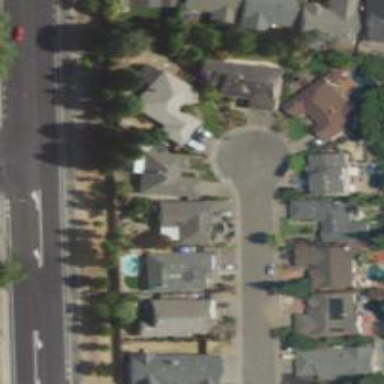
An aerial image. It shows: Residential road with asphalt surface. Sidewalk is present on the left side.